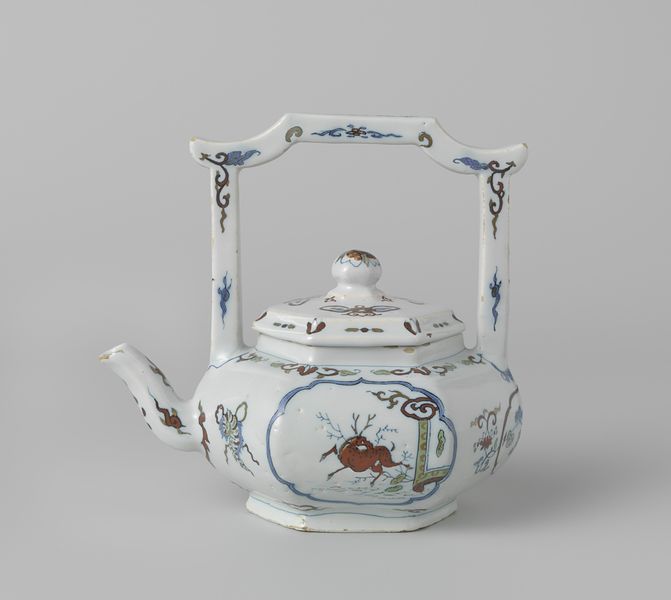
Titel: Trekpot van faïence, veelkleurig beschilderd
Künstler: Het Moriaanshooft
Standort: Amsterdam
Institution: Rijksmuseum
Schlagwörter: blau, blätter, weiß, blumen, braun, bunt, schmuck, haus, rot, tier, malerei, ornament, trinken, architektur, rahmen, pflanzen, henkel, kanne, keramik, ranken, ton, japan, dekor, floral, verzierung, balken, tee, bauch, japanisch, bemalt, griff, deckel, eckig, porzellan, asiatisch, kunst, chinesisch, china, hirsch, teekanne, porzellanmalerei, gebrannt, oktogon, kessel, ausgießer, fayence, tülle, blaken, persisch, gießer, schnaube